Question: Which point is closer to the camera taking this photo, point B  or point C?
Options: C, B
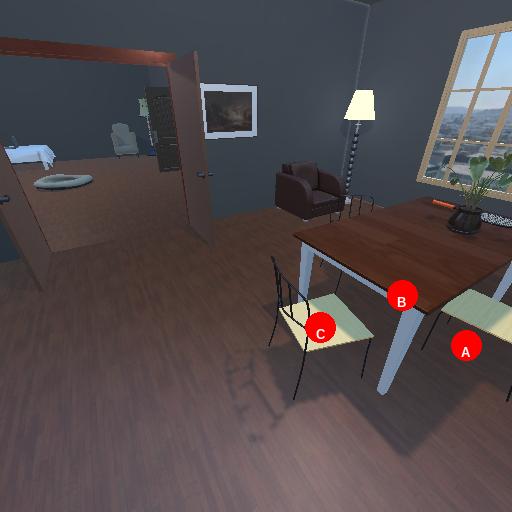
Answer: C